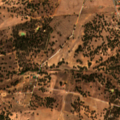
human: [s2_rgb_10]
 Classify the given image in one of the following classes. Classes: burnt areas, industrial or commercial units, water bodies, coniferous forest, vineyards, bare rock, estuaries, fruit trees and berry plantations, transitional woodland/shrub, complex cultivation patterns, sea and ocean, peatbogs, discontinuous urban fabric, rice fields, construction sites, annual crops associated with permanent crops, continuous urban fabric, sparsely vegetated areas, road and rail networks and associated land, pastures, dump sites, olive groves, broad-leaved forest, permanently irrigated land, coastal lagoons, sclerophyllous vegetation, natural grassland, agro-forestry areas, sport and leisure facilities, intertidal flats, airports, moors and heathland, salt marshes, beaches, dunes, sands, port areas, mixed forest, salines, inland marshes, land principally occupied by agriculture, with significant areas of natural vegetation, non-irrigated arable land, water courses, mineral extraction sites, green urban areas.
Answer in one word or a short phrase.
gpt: pastures, complex cultivation patterns, agro-forestry areas